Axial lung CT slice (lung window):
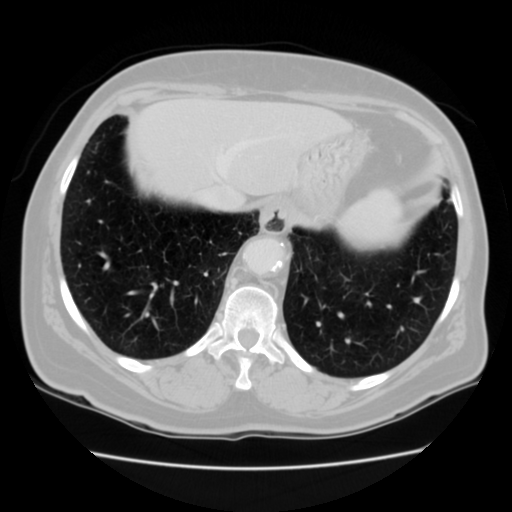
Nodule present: no